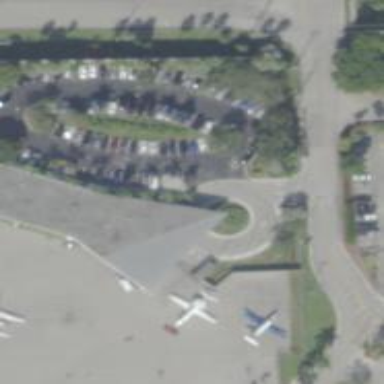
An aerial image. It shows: Building at the FBO (Fixed Base Operator) airport.